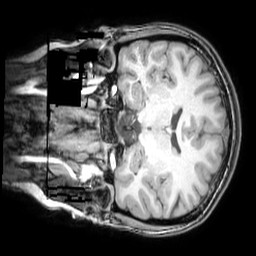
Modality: T1w
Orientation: coronal
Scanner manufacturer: philips
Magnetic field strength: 3 T
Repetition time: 0.00811 s
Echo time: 0.003713 s